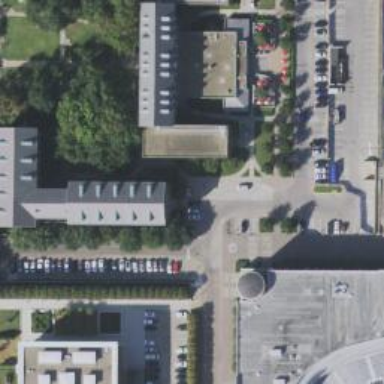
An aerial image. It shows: Dormitory building.